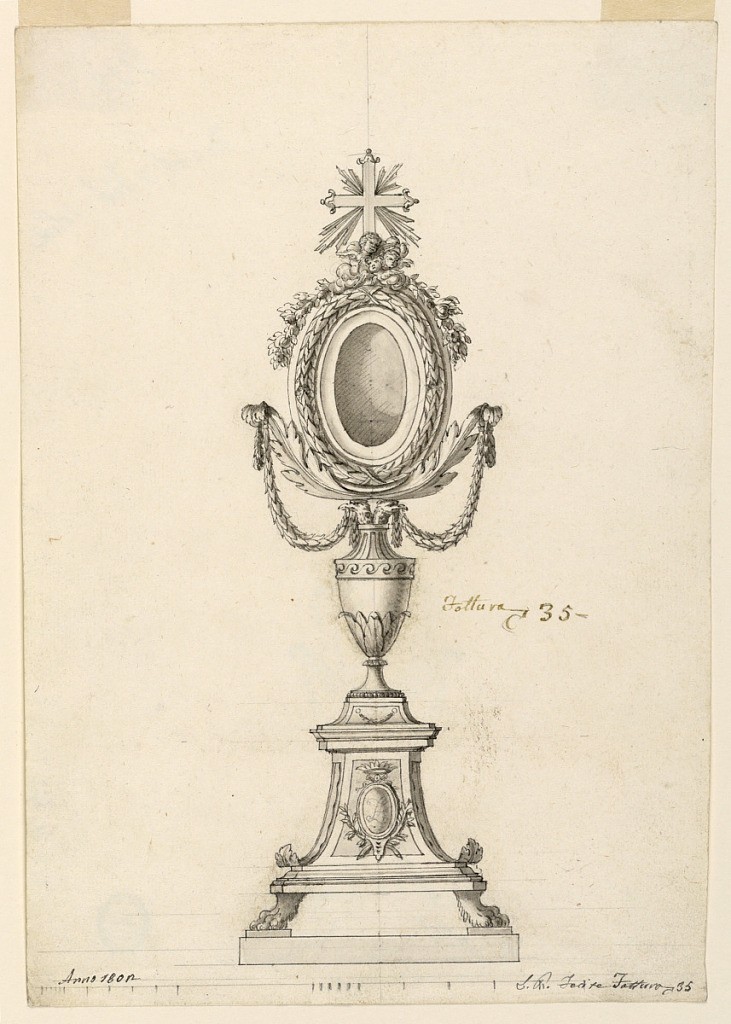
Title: Design for a Reliquary
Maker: Luigi Righetti, Italian, 1780 - 1819
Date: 1802
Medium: Pen and ink, brush and gray watercolor, graphite on paper
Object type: Drawing
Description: Vertical rectangle. In the center of the base of the reliquary, a medallion with the monogram "FL," above a crown. The shaft is shaped like a vase with two heads of eagles above supporting leaves, upon which the receptacle is standing. On the top a cross, with cherubim at its foot and garlands. Scale and inscriptions below.